Aerial crown-view tile of a tropical tree (Barro Colorado Island, Panama), acquired 20250715:
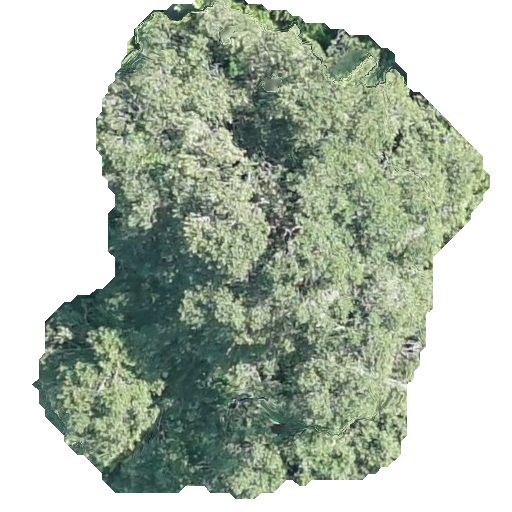
Species: Calophyllum longifolium
GBIF accepted scientific name: Calophyllum longifolium
Crown area: 235.035 m²